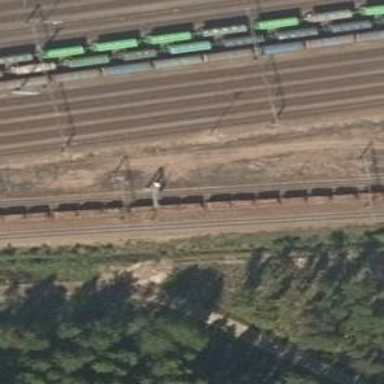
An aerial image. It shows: Railway signal.